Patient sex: F
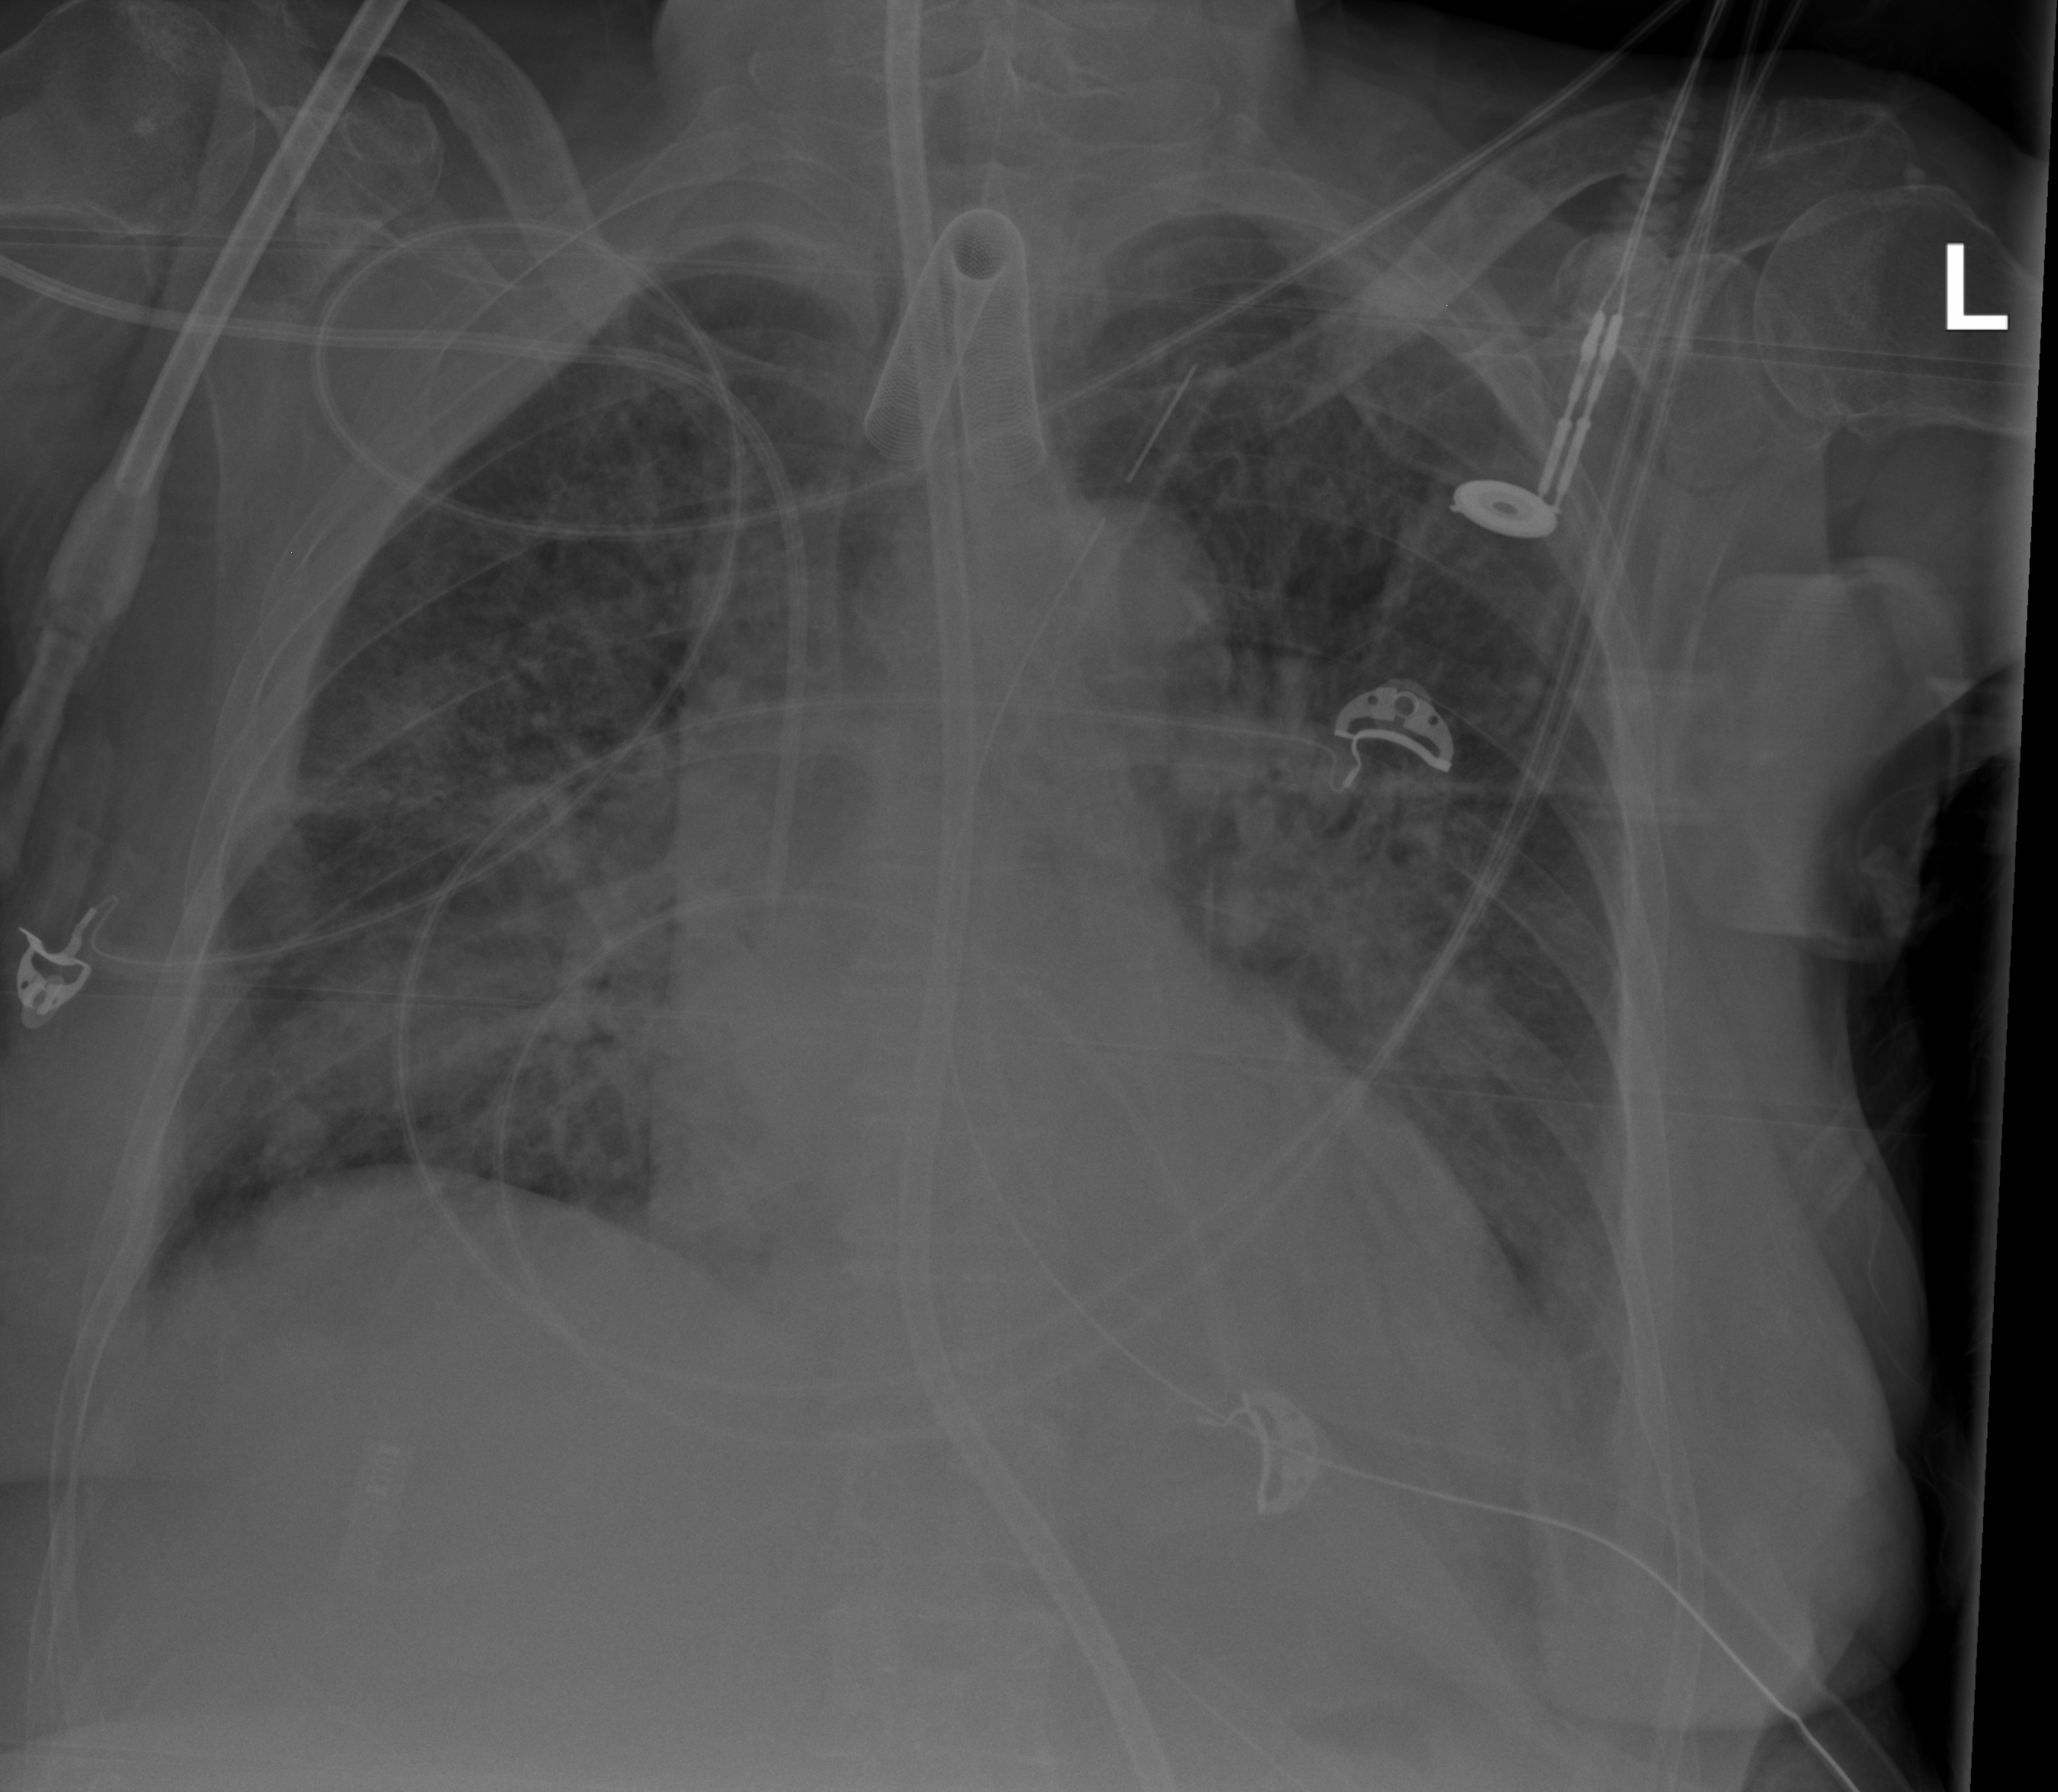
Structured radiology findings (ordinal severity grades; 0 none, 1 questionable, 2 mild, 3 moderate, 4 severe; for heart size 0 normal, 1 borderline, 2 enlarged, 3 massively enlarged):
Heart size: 2
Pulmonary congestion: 2
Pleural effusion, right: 2
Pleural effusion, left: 2
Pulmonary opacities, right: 2
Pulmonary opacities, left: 2
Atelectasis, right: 3
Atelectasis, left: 2